Question: I found this in a forum and it seems to be well explained:
> Strategy is a pattern aimed at allowing you to add new (in your case sort) algorithms to your software without breaking the clients of the algorithms. It's an investment in design complexity that will pay off if you need to add new algorithms without breaking your clients. Factory is a pattern that complements Strategy because the clients of the algorithm implementations should not know specifically which implementation they're using (in terms of software classes). The factory instantiates the concrete implementations of the algorithm so the client can use them without knowing the details.
However i m not able to understand the need of SortStrategtyInterface.Should not we just ask factory to return the sort string.
Also if someone thing above is correct, then can they share the code to call this? Also with an example if I remove SortstrategyInterface, then what disadvantages it can have?
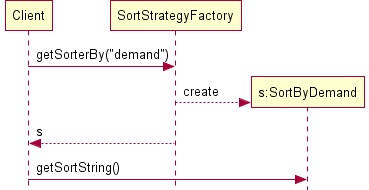
Answer: Although the interface isn't exactly 'necessary', it's defiantly better to have one to assure a contract between the client and the different sort algorithms. This contract simply assures the client that the method 'getSortString()' is present in whichever strategy that is returned from the factory. From php5 the code would look something like this:
'''
$sorting_obj = SortStrategyFactory::getSorterBy("demand");
if ( ! $sorting_obj instanceof SortStrategyInterface ) {
throw new \exception('contract failed, the sorting algorithm must implement the SortStrategyInterface');
}
$sorting_obj->getSortString();
# or maybe:
try {
$sorting_obj = (SortStrategyInterface)SortStrategyFactory::getSorterBy("date");
} catch ( \exception $e ) {
# ...
}
$sorting_obj->getSortString();
'''
Interface are never "really" needed, but their use certainly has a ton of advantages with no real disadvantage. Keeping contracts between clients and implementations makes extending so much simpler in the long run.